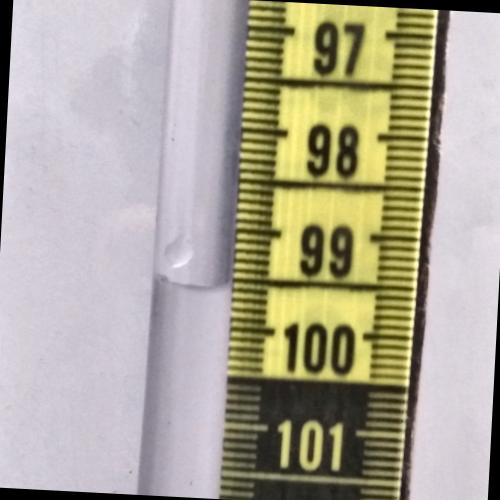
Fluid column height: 99.6 cm